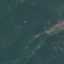
Land use / land cover: Forest